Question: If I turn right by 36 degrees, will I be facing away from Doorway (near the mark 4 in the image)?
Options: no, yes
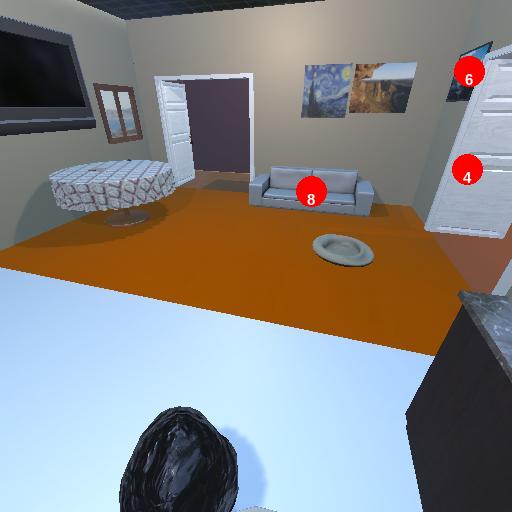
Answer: no